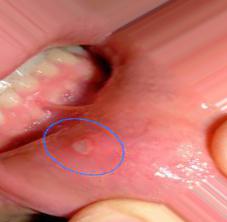
Condition: Mouth Ulcer